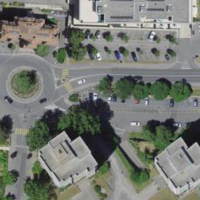
EUNIS habitat code: 55
Species observed at this site:
Zoropsis spinimana